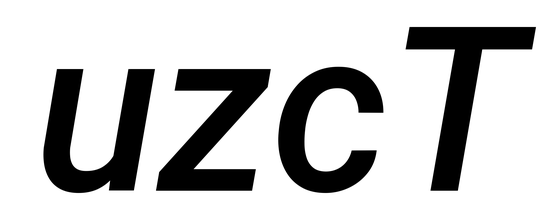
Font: Roboto-Italic_Medium_Italic